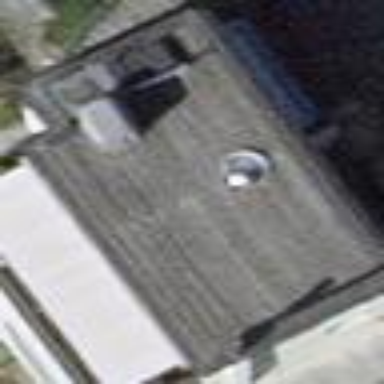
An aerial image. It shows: Building part with flat roof.